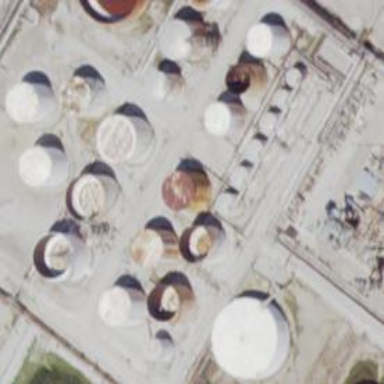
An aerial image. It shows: Storage tank that is man-made.